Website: apple
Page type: address-validator
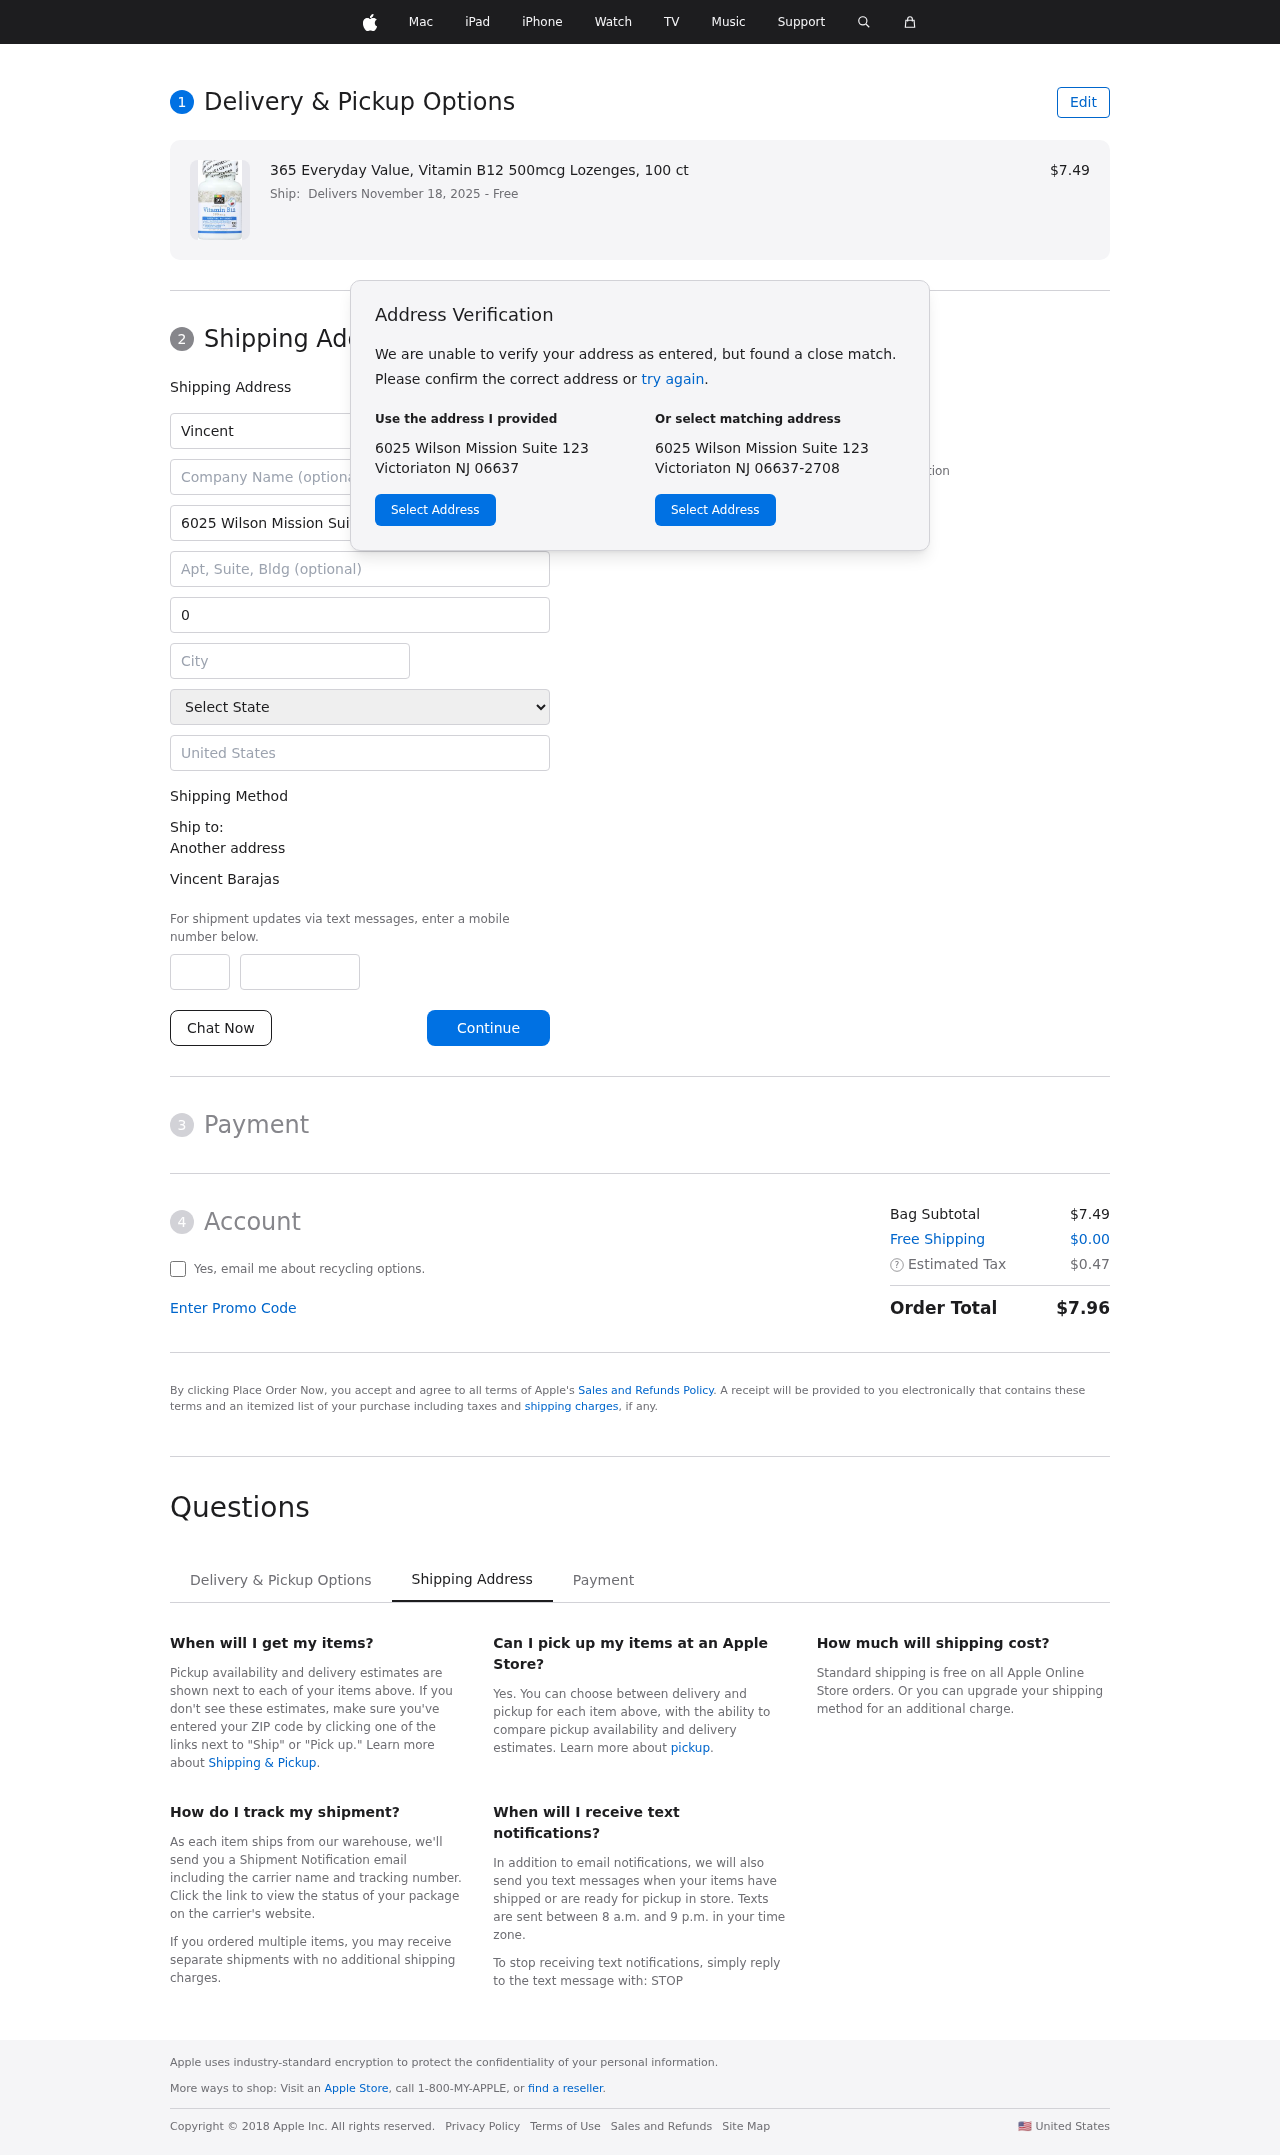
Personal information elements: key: PII_CITY
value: Victoriaton
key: PII_COUNTRY
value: United States
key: PII_FIRSTNAME
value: Vincent
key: PII_FULLNAME
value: Vincent Barajas
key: PII_LASTNAME
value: Barajas
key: PII_PHONE_AREA
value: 919
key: PII_PHONE_SUFFIX
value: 5247
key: PII_POSTCODE
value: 06637
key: PII_STATE
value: New Jersey
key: PII_STREET
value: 6025 Wilson Mission Suite 123
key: PII_CITY_STATE_ZIP
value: Victoriaton NJ 06637
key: PII_STATE_ABBR
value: NJ
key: PII_POSTCODE_FULL
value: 06637
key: PII_POSTCODE_NUMERIC
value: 6637
Product elements: key: PRODUCT1_NAME
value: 365 Everyday Value, Vitamin B12 500mcg Lozenges, 100 ct
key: PRODUCT1_PRICE
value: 7.49
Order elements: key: ORDER_DELIVERY_DATE
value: Delivers November 18, 2025
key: ORDER_SUBTOTAL
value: $7.49
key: ORDER_SHIPPING_COST
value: $0.00
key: ORDER_TAX
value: $0.47
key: ORDER_TOTAL
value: $7.96